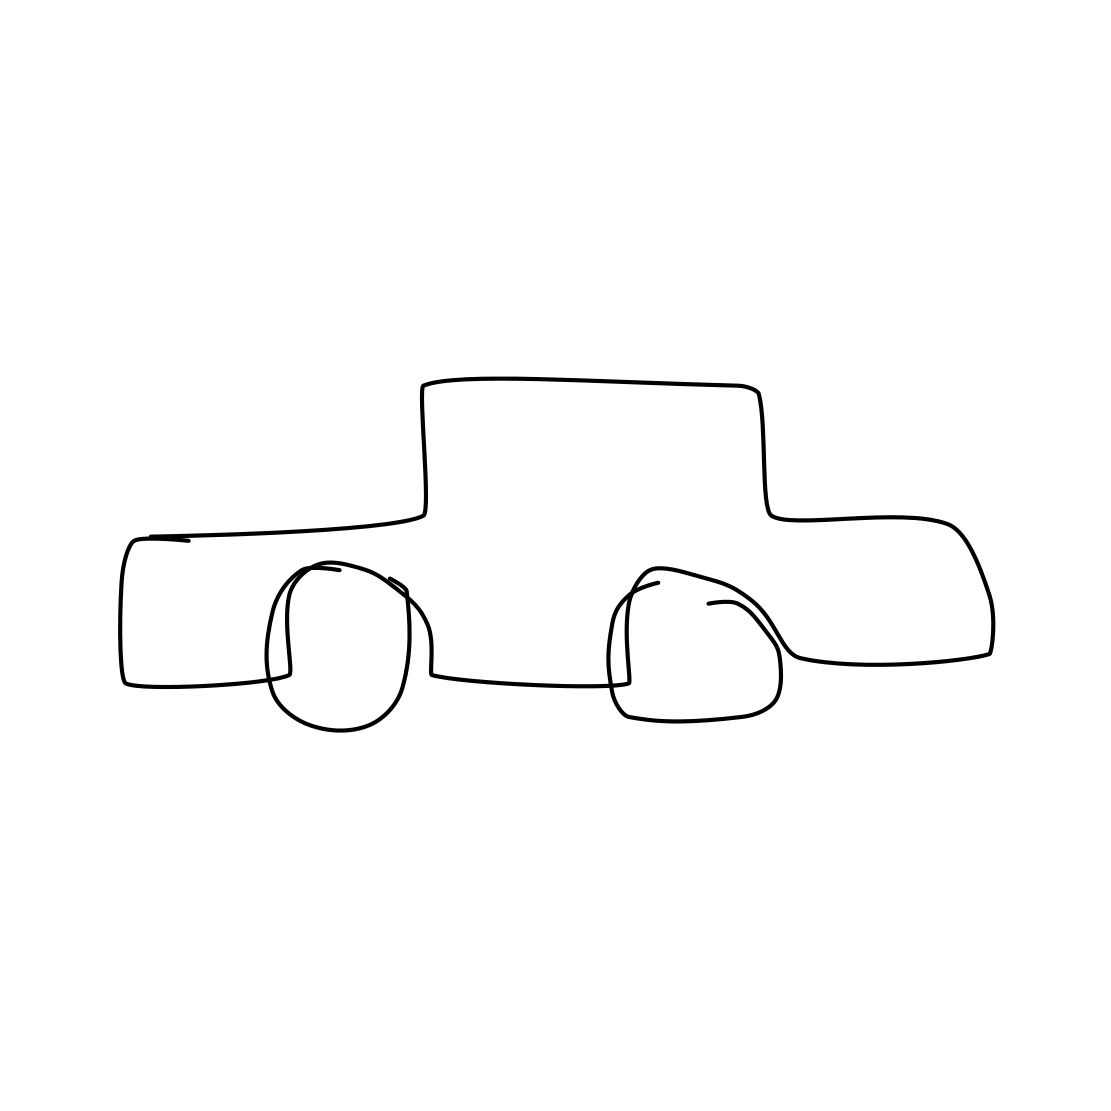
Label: suv